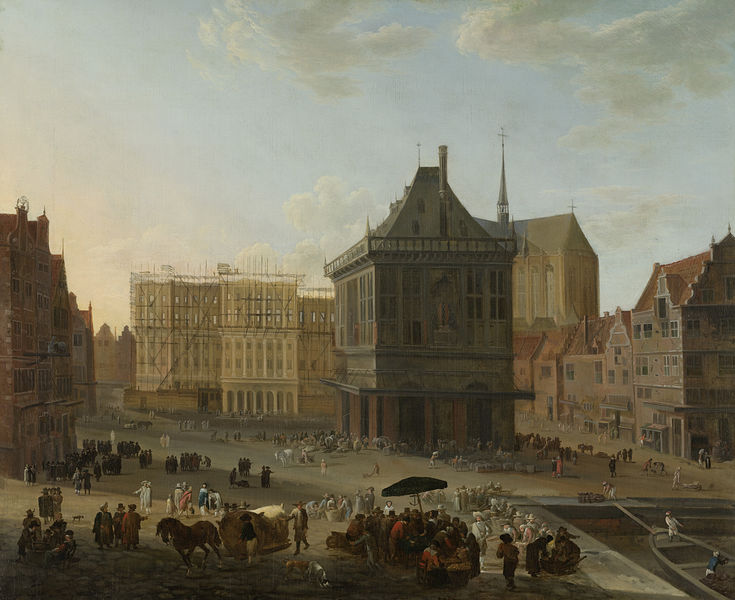
Titel: De Dam te Amsterdam met het nieuwe stadhuis in aanbouw
Künstler: Jacob van der Ulft
Standort: Amsterdam
Institution: Rijksmuseum
Schlagwörter: ville, foule, place, marché